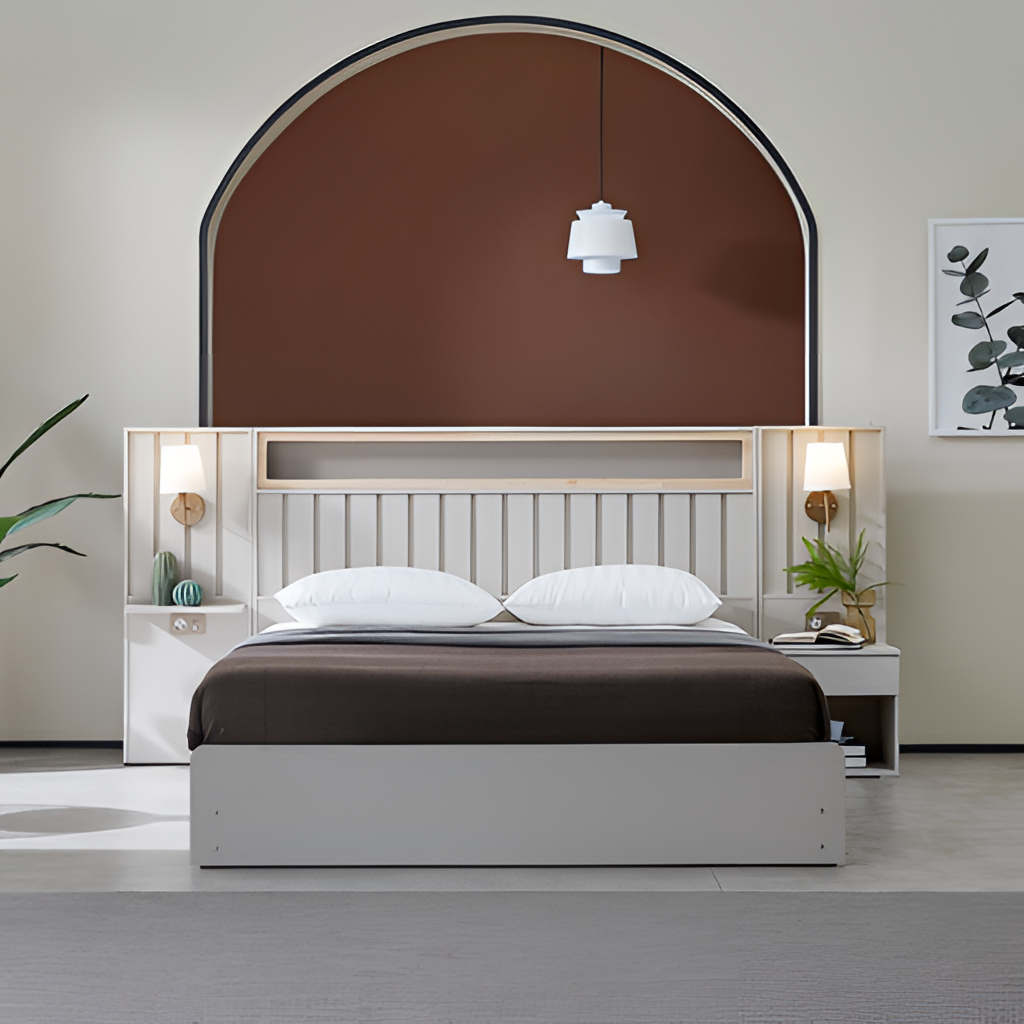
wood backlit headboard bed, bedroom, gray tile flooring, with large square pattern, paint wallpaper, with arch design pattern, modern